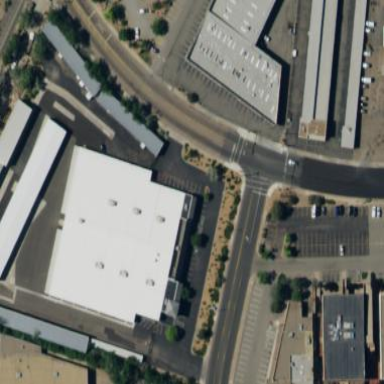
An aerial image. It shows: Building used for storage rental.